Question: I have the current Combo Box XAML:
'''
<ComboBox Height="23" HorizontalAlignment="Left" ItemsSource="{Binding ElementName=showDomainDataSource, Path=Data}" Margin="583,8,0,0" x:Name="showsComboBox" VerticalAlignment="Top" Width="233" SelectionChanged="showsComboBox_SelectionChanged" IsSynchronizedWithCurrentItem="False">
<ComboBox.ItemTemplate>
<DataTemplate>
<StackPanel Orientation="Horizontal">
<TextBlock Text="{Binding Path=showName, Converter={StaticResource distinctConverter}}" x:Name="showsComboxshowName" />
</StackPanel>
</DataTemplate>
</ComboBox.ItemTemplate>
</ComboBox>
'''
And I have the class - DistinctConverter:
'''
public class DistinctConverter : IValueConverter
{
public object Convert(
object value, Type targetType, object parameter, CultureInfo culture)
{
var values = value as IEnumerable;
if (values == null)
return null;
return values.Cast<object>().Distinct();
}
public object ConvertBack(
object value, Type targetType, object parameter, CultureInfo culture)
{
throw new NotSupportedException();
}
}
'''
I have added the following to my resources:
'''
<convert:DistinctConverter x:Key="distinctConverter" />
'''
The problem is, I'm getting the error in my combo box:

Can anyone help me with whatever I'm doing wrong here.
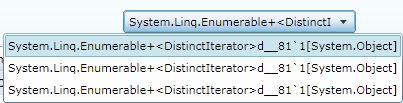
Answer: The problem is that the 'showName' property in your model is returning a collection which you want to bind to the 'Text' property of a 'TextBox' which is a string. Then you have a converter that takes a collection as input, runs a LINQ query on it, which returns another collection. value, the whole collection, is being converted by the binding to a string using 'ToString' and being displayed as a single entry in your combo box. And then that process is repeated for each item in the combo box.
Without knowing exactly what you are trying to accomplish, it's hard to suggest exactly how to fix this. For example, if 'showName' is equal to:
'''
string[] { "Bill", "Bill", "Mike", "Ted" };
'''
Would you like this to appear in the combo box row?
> Bill Mike Ted
If so, then you can use 'Aggregate' after you use 'Distinct'.
But it sounds more likely that you want Bill, Mike and Ted to appear as separate items in the combo box. In that case you need to apply the converter to the 'ItemsSource' for the 'ComboBox' itself instead of the 'TextBox' in the 'ItemTemplate'.